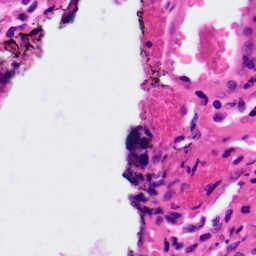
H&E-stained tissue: Ovarian